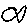
Label: fish